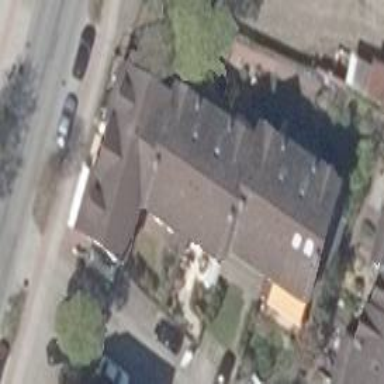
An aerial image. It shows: Terrace building.